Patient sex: M
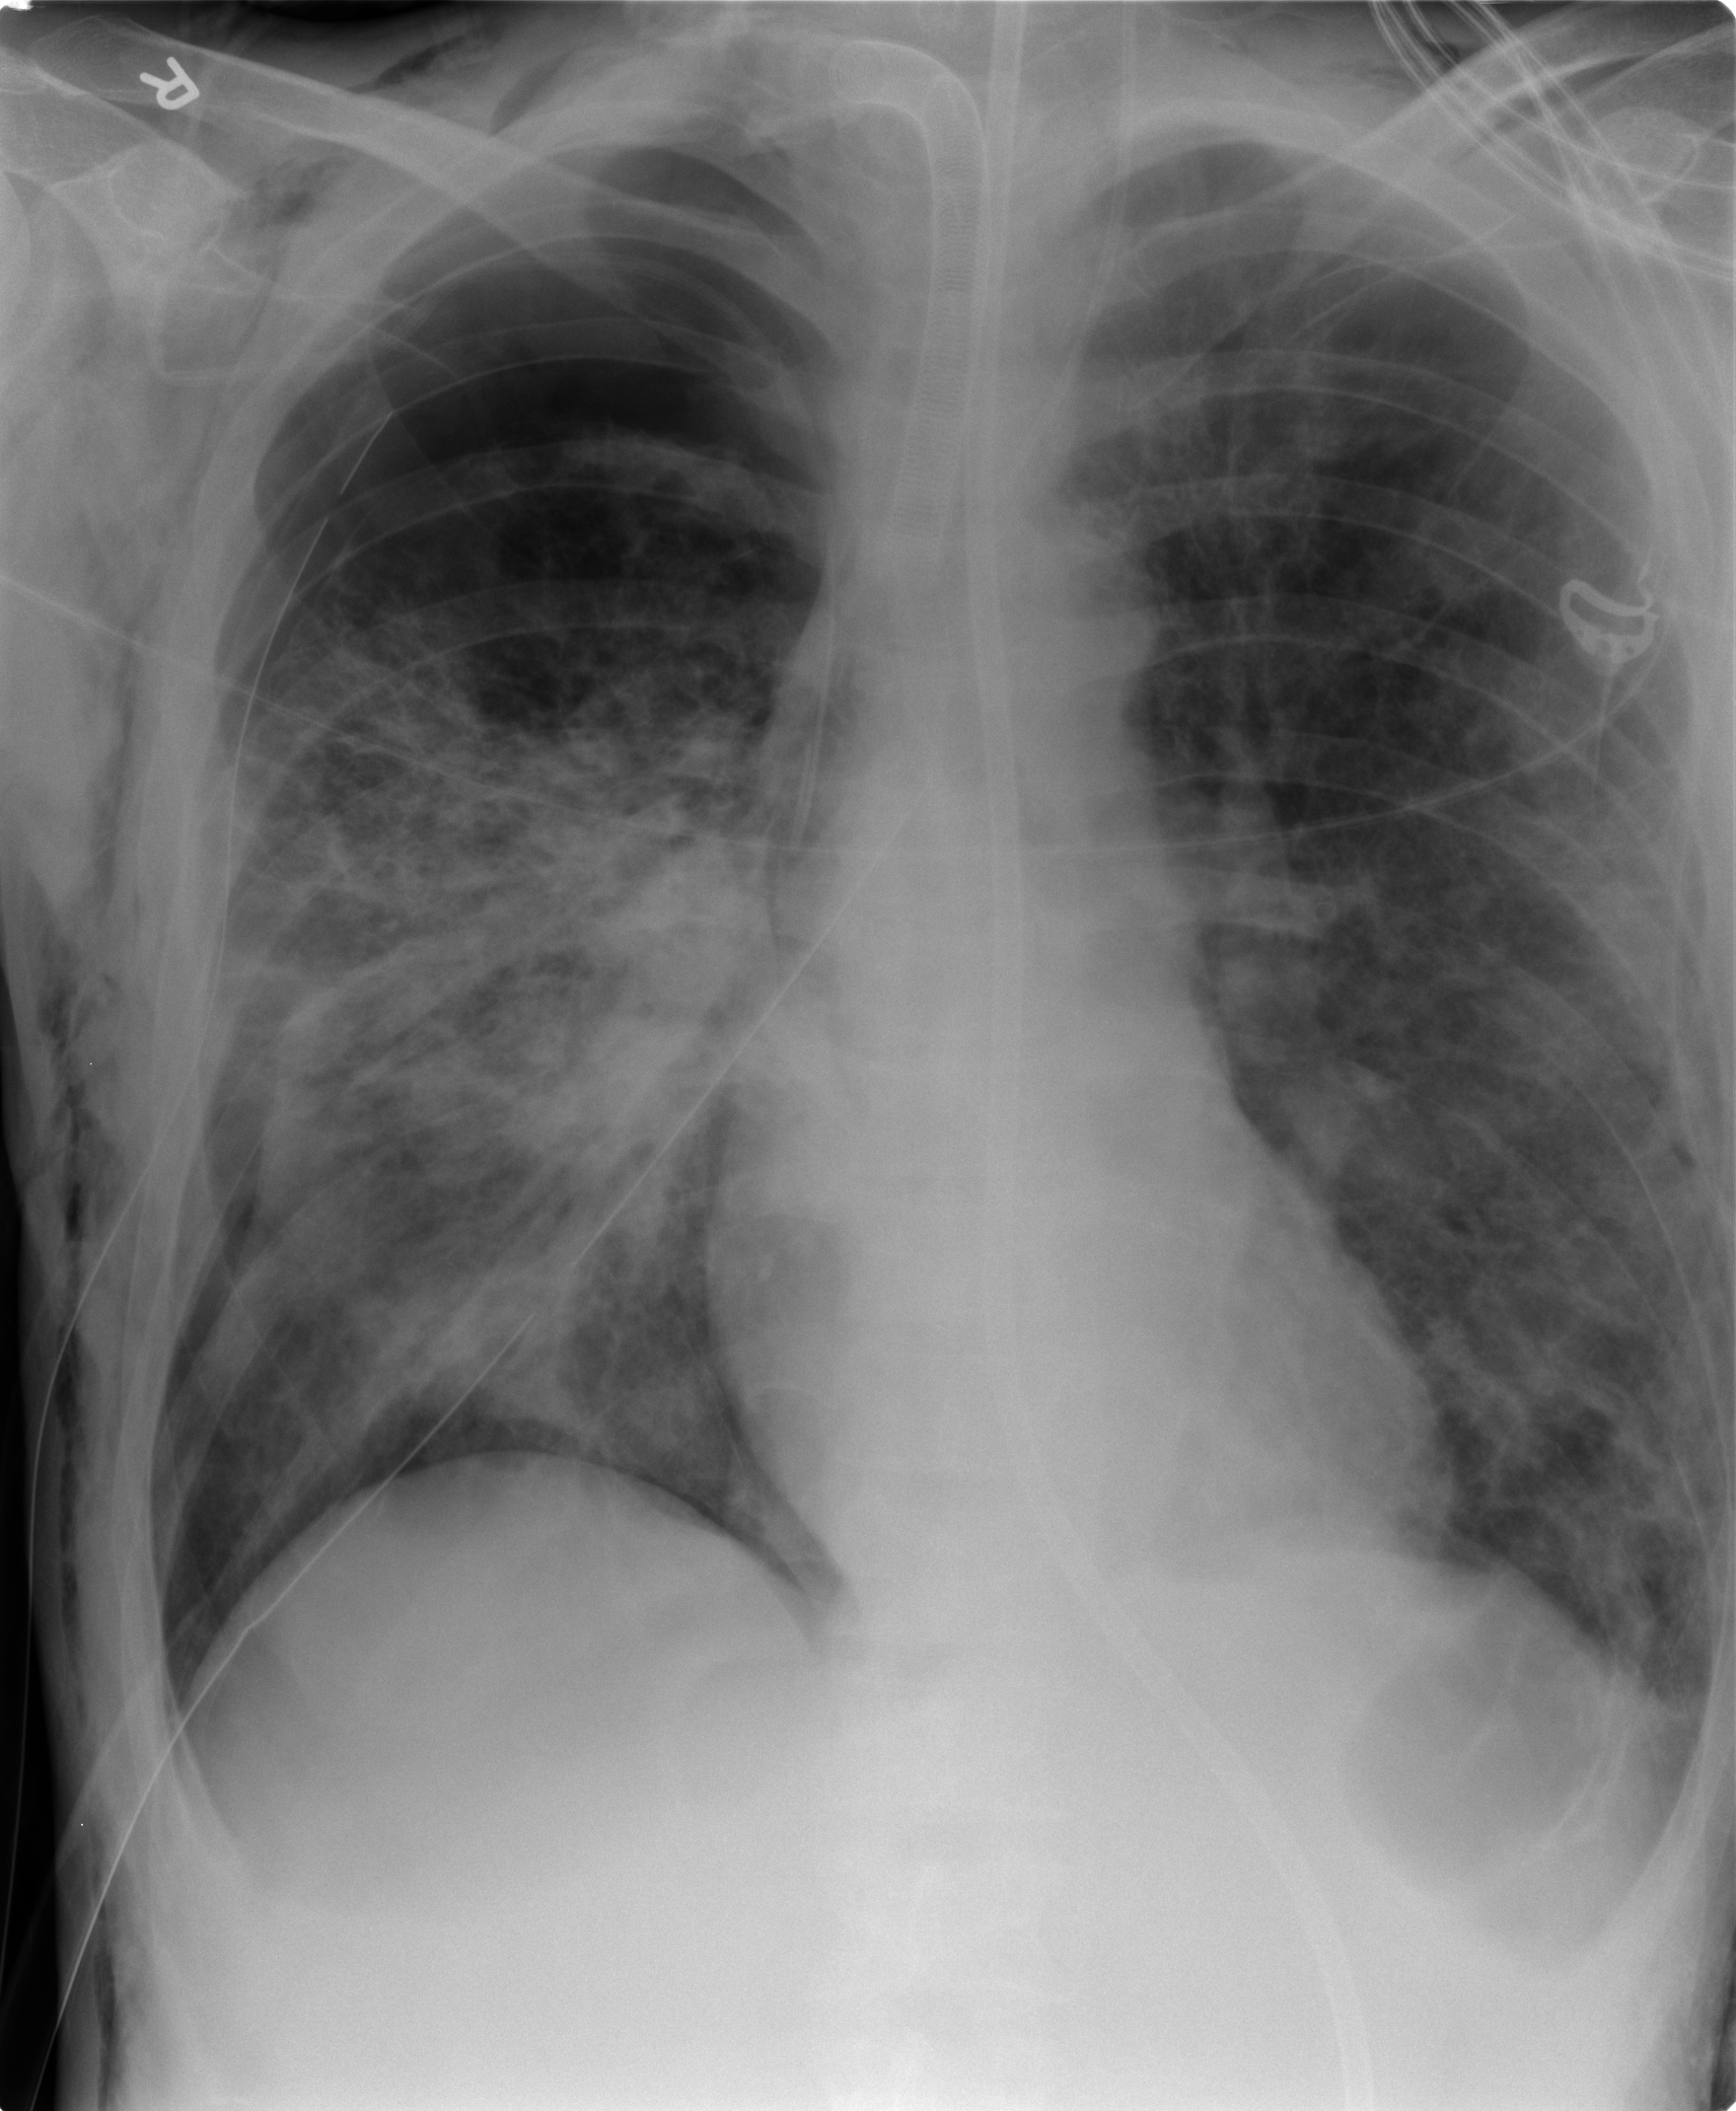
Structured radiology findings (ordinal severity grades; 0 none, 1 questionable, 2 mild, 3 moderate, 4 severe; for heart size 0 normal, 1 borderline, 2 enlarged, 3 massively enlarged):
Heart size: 0
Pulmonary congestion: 0
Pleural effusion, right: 0
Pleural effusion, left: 0
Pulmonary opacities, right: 3
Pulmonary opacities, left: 2
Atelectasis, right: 3
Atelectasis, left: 2